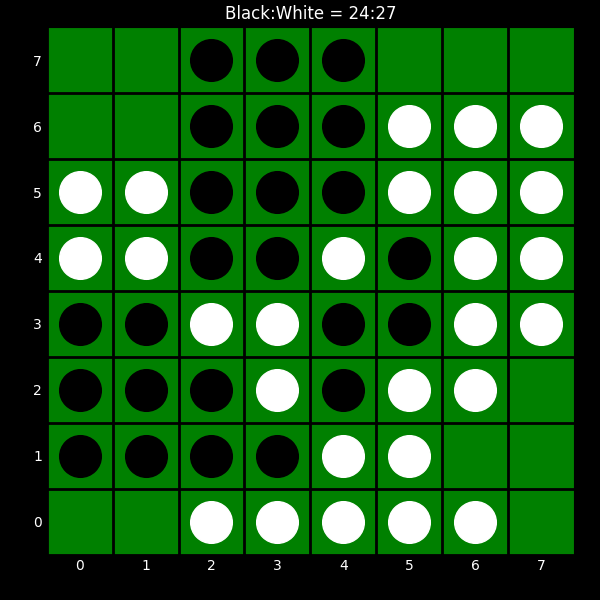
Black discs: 24
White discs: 27